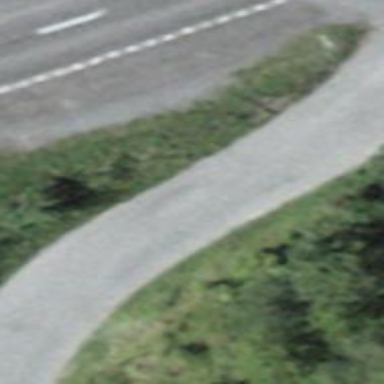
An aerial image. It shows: Unclassified road.